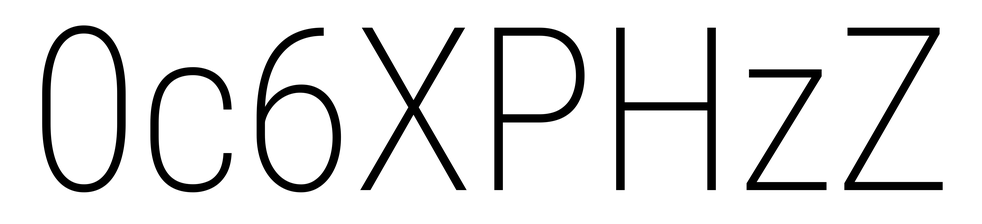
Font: Roboto_Condensed_ExtraLight